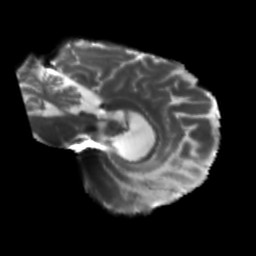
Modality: T2w
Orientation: sagittal
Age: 64
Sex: male
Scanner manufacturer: siemens
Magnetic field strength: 3 T
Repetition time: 5.47 s
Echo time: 0.0854 s